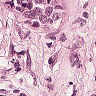
Metastatic tissue present: yes